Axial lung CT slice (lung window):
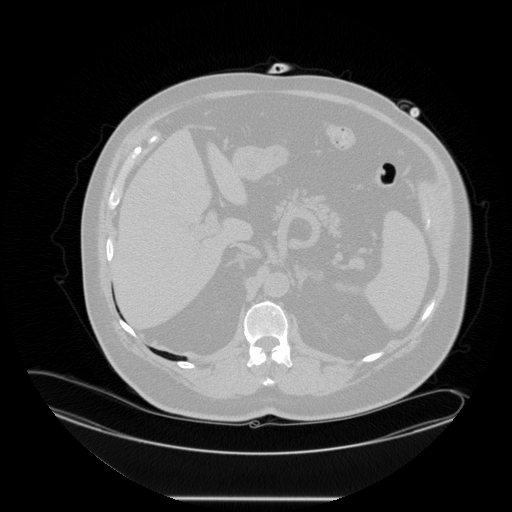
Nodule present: no